Field crop: maize
Growth stage: 2
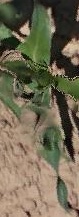
Species: maize